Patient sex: F
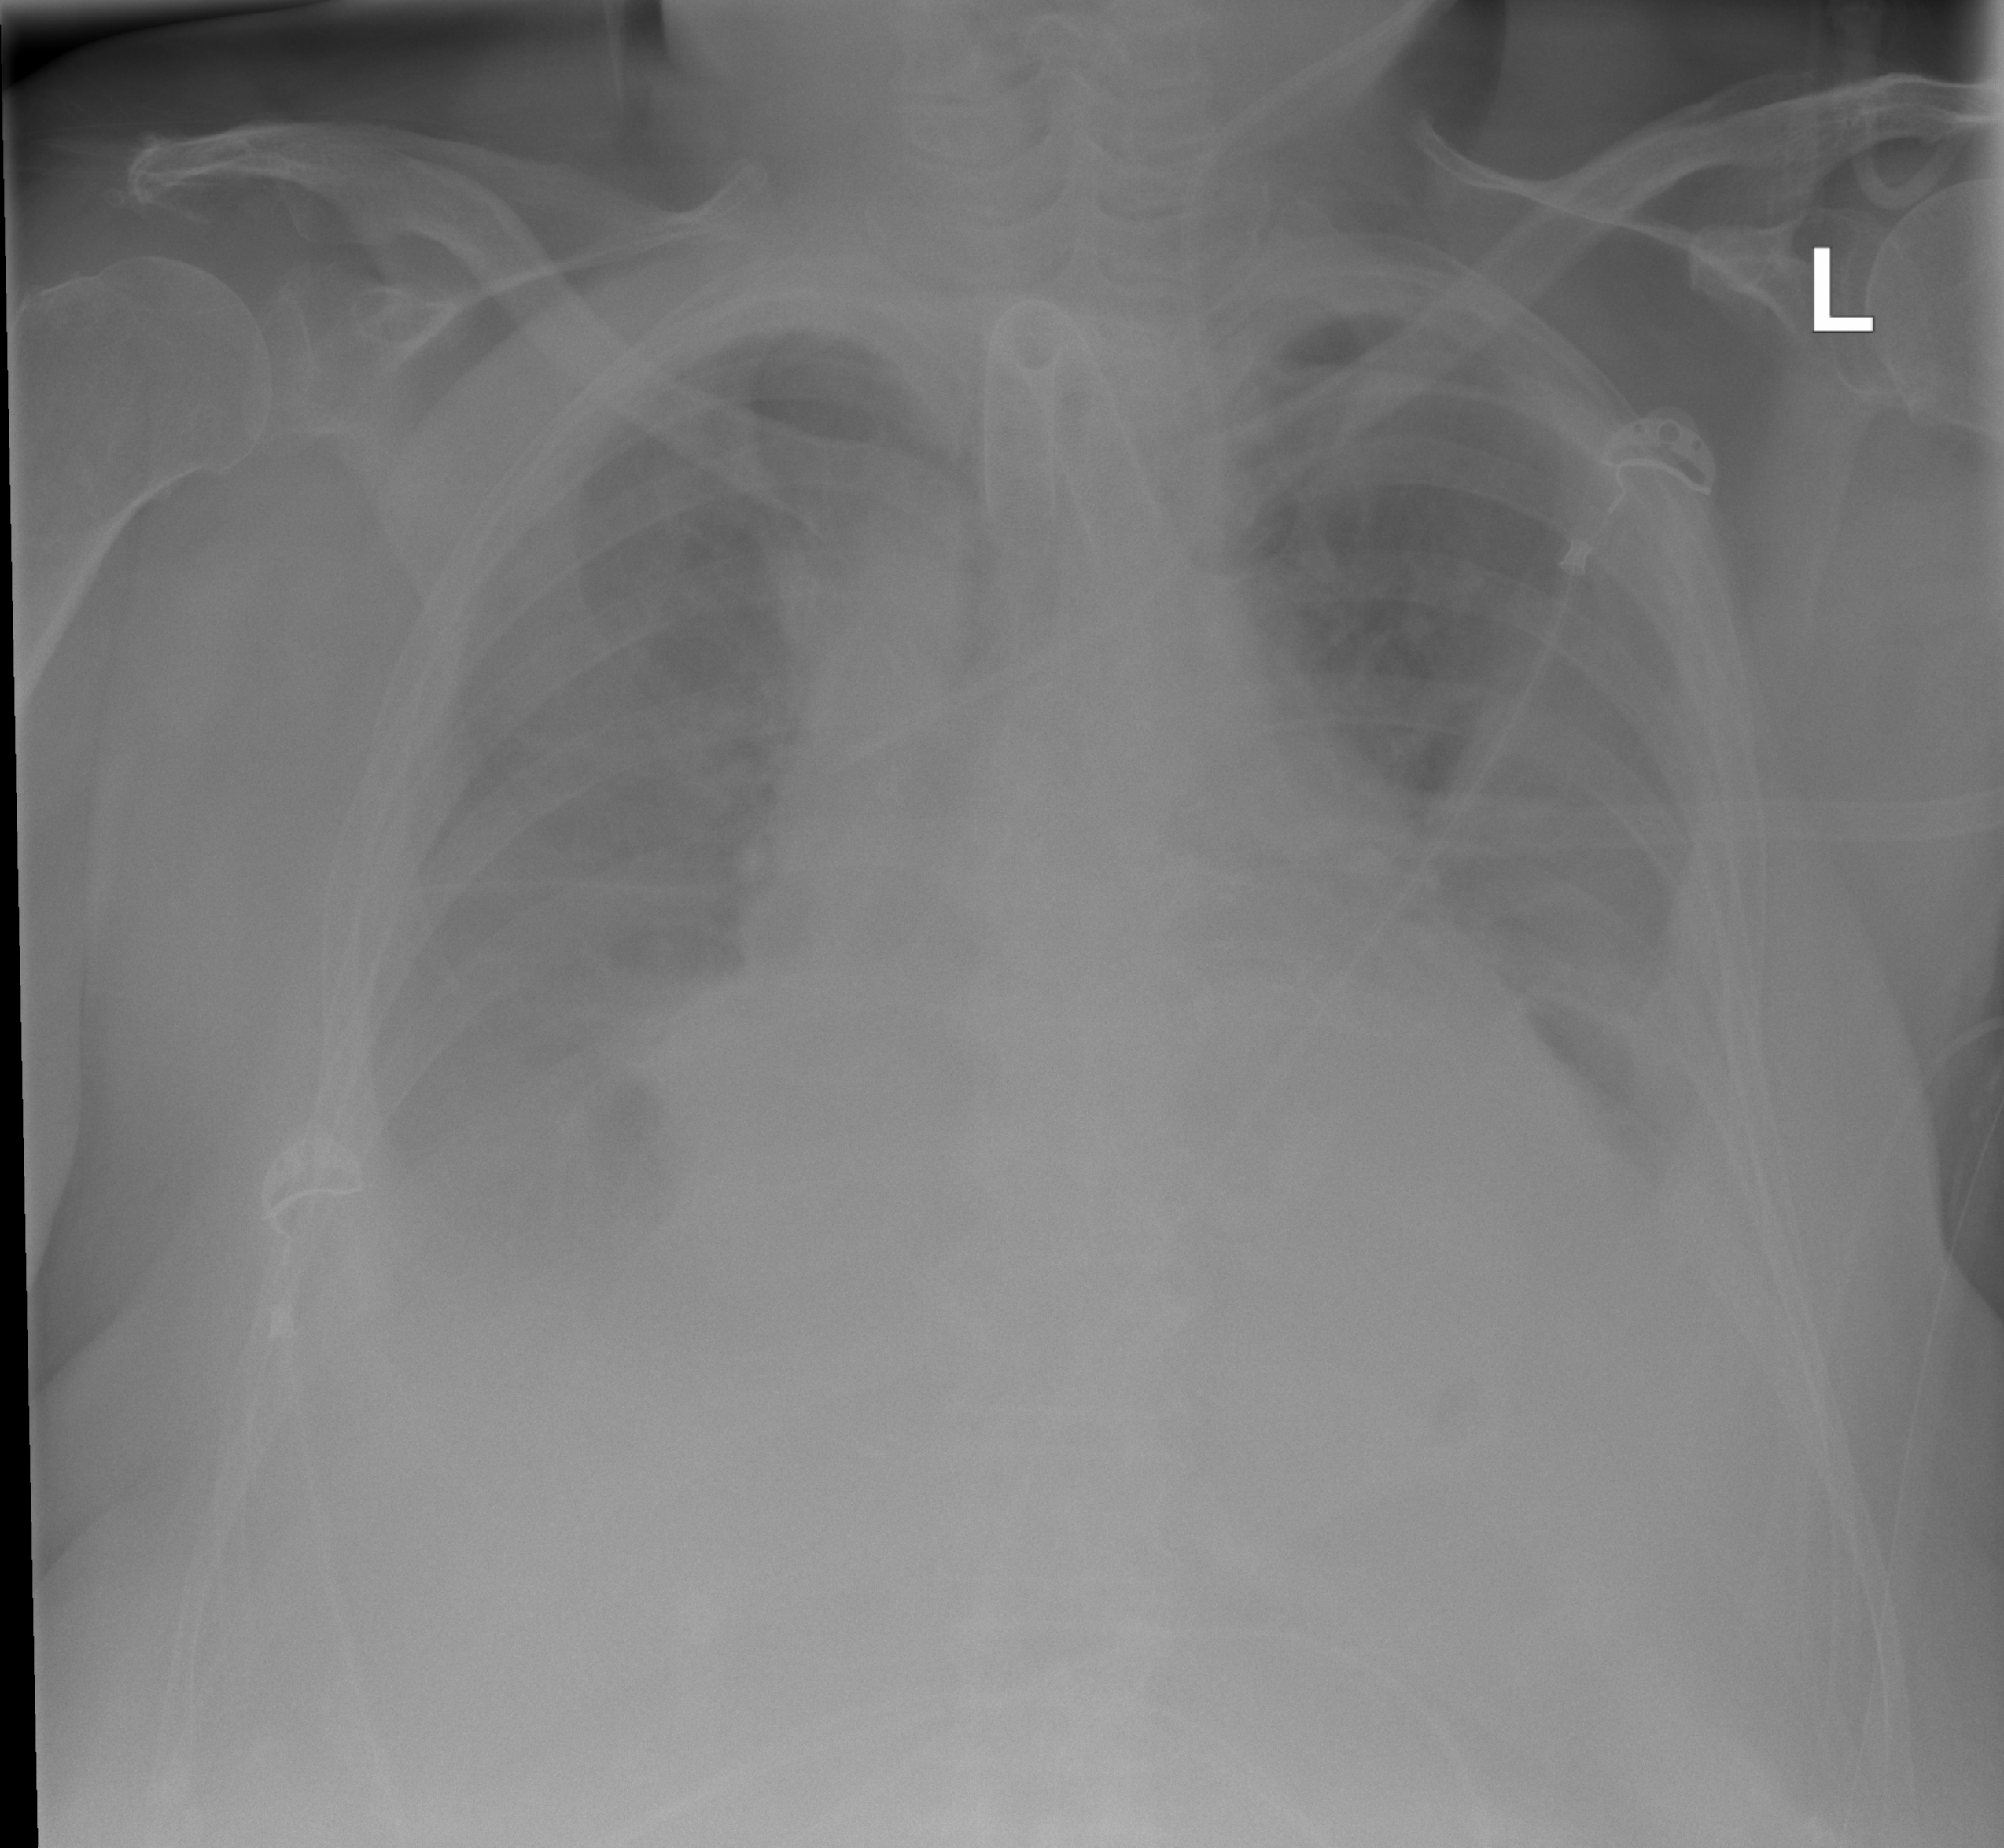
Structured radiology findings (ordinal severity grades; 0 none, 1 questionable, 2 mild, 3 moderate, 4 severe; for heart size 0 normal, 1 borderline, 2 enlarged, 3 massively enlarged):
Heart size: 3
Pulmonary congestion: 2
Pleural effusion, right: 2
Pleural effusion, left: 2
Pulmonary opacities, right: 2
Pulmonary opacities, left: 2
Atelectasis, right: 2
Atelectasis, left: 2